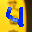
Label: 4